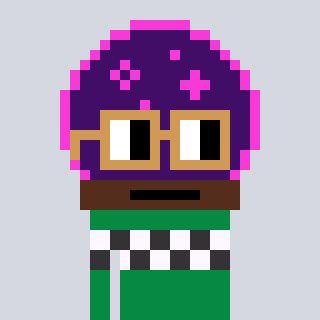
a pixel art character with square brown glasses, a crystalball-shaped head and a green-colored body on a cool background